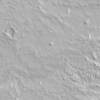
Label: not_dusty